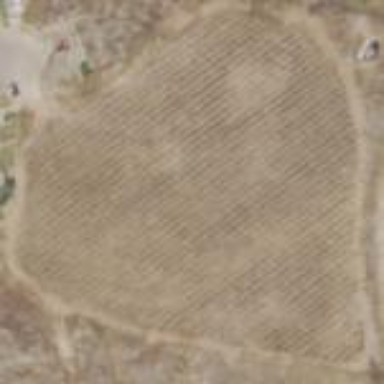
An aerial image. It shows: Vineyard with wine grapes as the main crop.